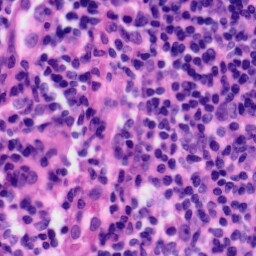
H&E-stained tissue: Tonsil